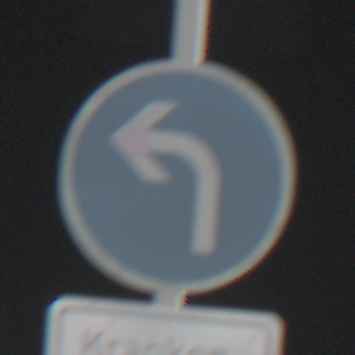
Verkehrszeichen: VorgeschriebeneFahrtrichtungLinks
Zusatzzeichen unten: BesondereFahrzeugeUndTransportgueter4
Umgebung: Outdoor, Suburban
Tageszeit: MorningAfternoon
Wetter: Clear
Licht: Natural
Jahreszeit: NotSpecified
Kontrast: HighContrast